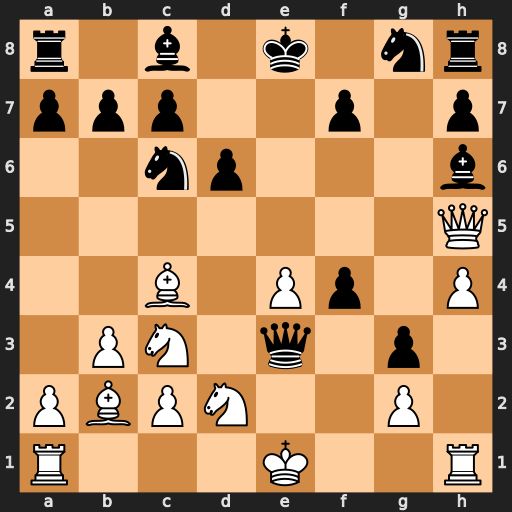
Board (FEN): r1b1k1nr/ppp2p1p/2np3b/7Q/2B1Pp1P/1PN1q1p1/PBPN2P1/R3K2R
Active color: w
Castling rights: KQkq
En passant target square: -
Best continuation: Ne2 Ne5 Bxe5